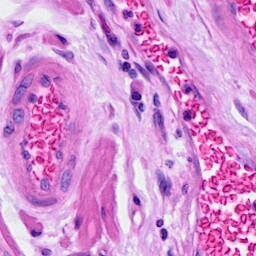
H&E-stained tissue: Ovarian